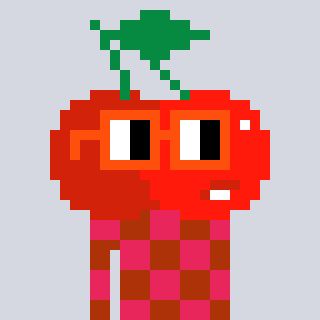
a pixel art character with square orange glasses, a cherry-shaped head and a hotbrown-colored body on a cool background